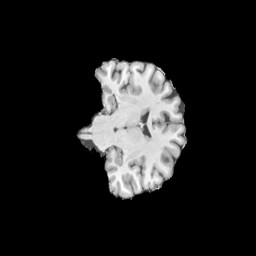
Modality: T1w
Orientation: coronal